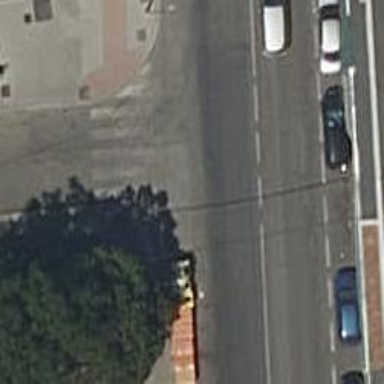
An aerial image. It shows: Marked crossing on the road.